Question: I have the following sample table:
'''
<table>
<thead>
<tr>
<th>t1</th>
<th>t2</th>
<th>t3</th>
<th>t4</th>
<th>t5</th>
</tr>
</thead>
<tbody>
<tr>
<td colspan="5">Colspan=5 here</td>
</tr>
</tbody>
</table>
'''
And here is the simple CSS code:
'''
table {
border-collapse: collapse;
border-spacing: 0;
}
th, td {
border: 1px solid #000;
}
'''
The weird thing is the bottom border after first 'th' disappeared, here is a screenshot:

When I switch to another window and switch back to IE, the table as normal. For the convenient, I create a jsFiddle: <URL>
This effect IE10, 9, 8. Is there a fix for this bug in IE?
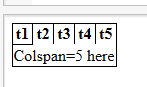
Answer: Change the style code as this seems solve the problem:
'''
table {
border-collapse: collapse;
border-spacing: 0;
border-top:1px solid #000;
border-left:1px solid #000;
}
th, td {
border-right: 1px solid #000;
border-bottom: 1px solid #000;
}
'''